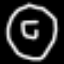
Label: donut